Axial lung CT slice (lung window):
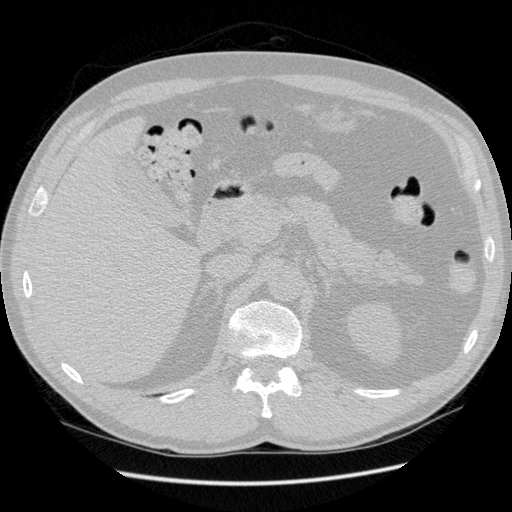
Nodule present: no